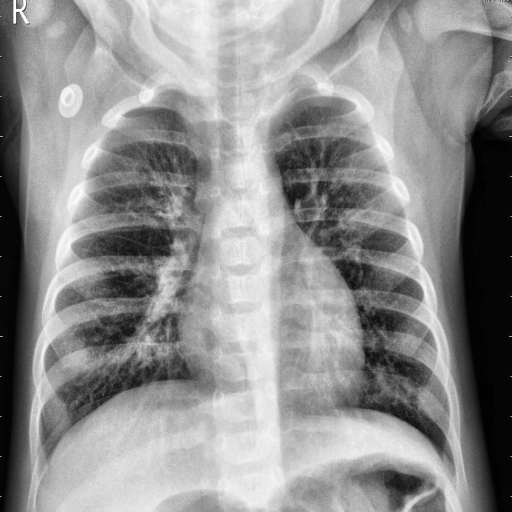
Finding: PNEUMONIA